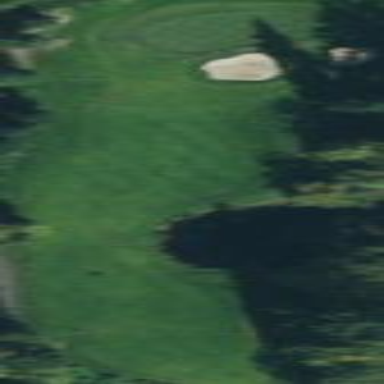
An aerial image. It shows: Scenic golf fairway.